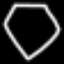
Label: diamond